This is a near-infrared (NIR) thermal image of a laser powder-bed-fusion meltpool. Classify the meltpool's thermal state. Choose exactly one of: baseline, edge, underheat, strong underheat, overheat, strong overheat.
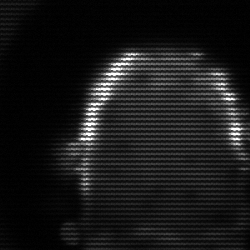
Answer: baseline